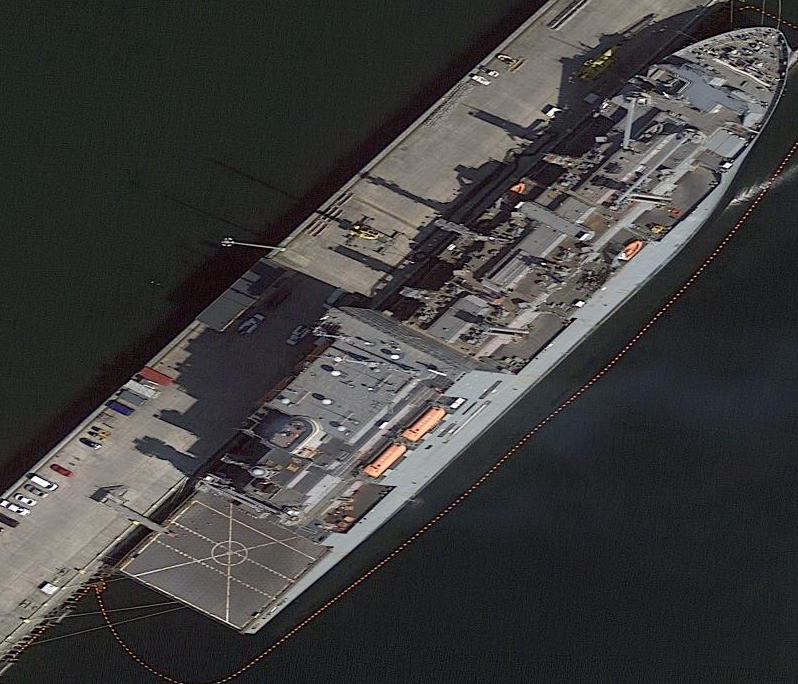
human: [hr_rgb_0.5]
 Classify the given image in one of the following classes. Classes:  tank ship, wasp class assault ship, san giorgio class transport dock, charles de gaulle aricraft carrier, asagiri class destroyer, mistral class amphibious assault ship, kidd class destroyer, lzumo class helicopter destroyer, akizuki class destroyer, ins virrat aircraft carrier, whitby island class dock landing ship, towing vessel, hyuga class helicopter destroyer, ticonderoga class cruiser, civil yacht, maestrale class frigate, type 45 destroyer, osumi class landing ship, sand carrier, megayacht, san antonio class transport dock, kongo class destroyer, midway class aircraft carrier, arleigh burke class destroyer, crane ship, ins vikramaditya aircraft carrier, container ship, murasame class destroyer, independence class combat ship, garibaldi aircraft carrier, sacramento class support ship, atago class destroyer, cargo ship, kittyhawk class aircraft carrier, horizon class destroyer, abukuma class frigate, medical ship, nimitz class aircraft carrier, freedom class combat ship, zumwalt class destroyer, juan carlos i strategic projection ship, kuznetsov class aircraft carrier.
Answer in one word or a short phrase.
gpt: Crane ship